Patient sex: M
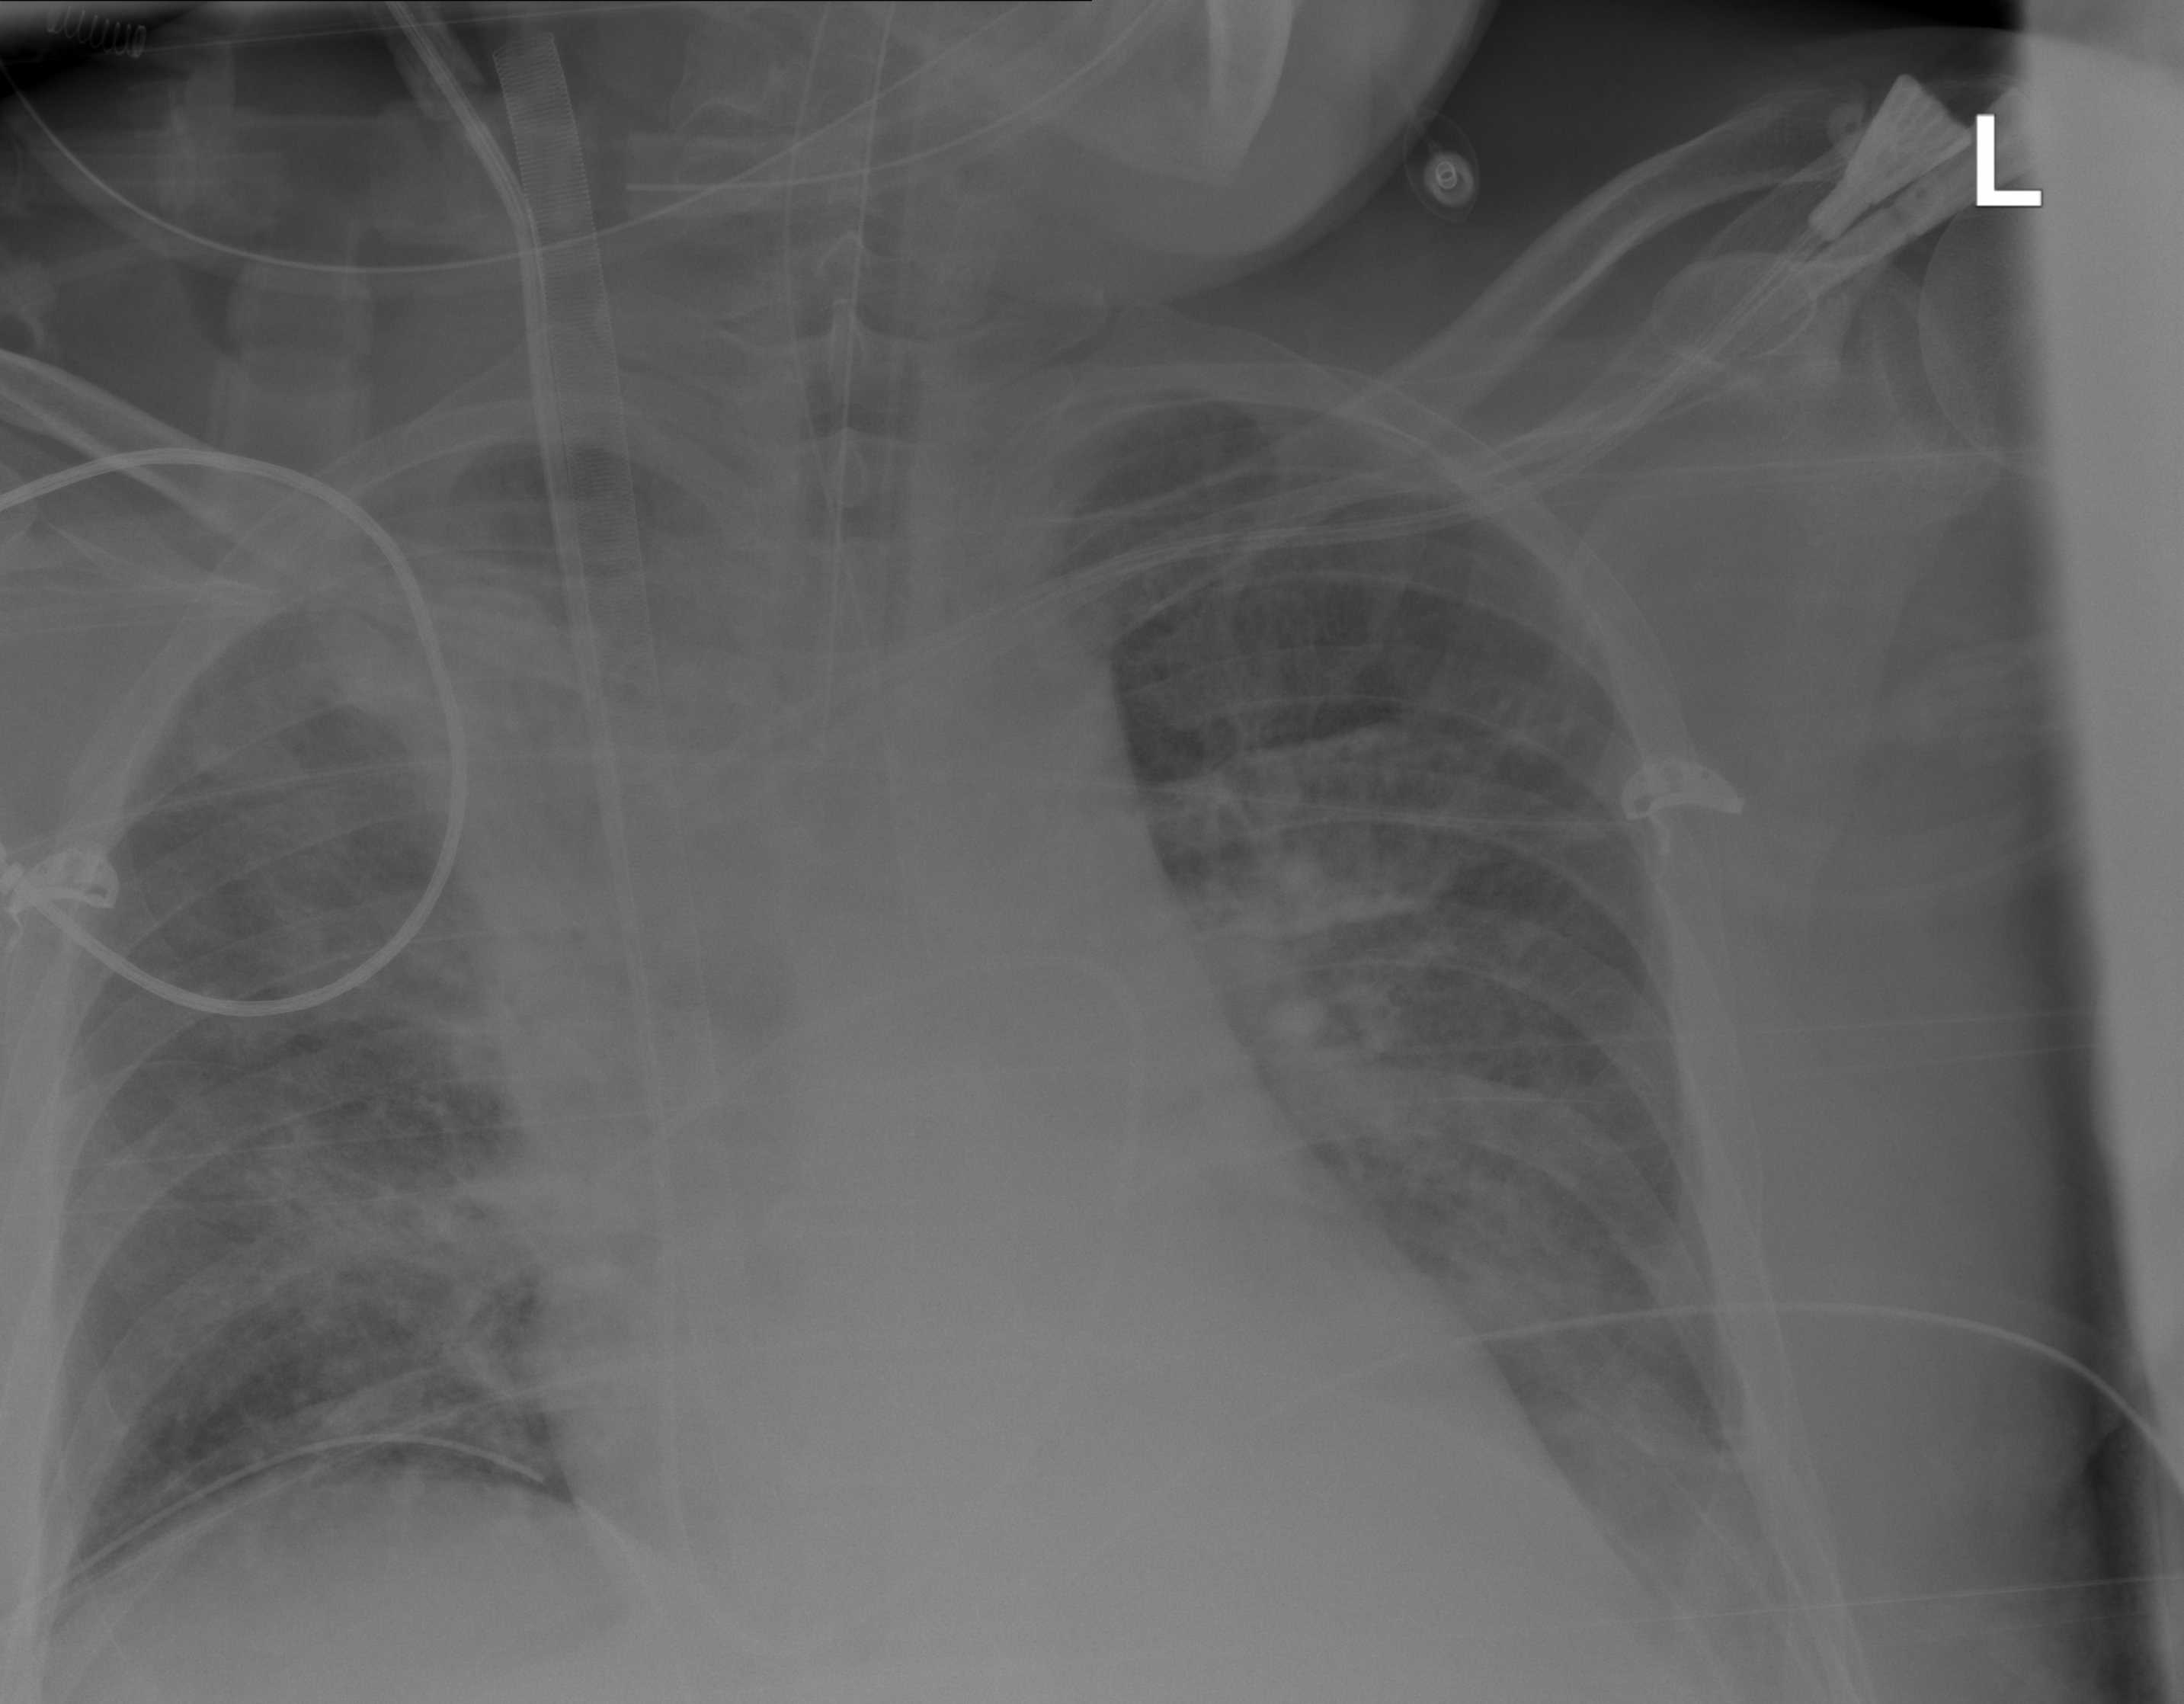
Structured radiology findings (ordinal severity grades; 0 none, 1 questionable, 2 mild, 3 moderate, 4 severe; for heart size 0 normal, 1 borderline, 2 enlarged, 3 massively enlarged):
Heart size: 2
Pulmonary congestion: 3
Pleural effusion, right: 0
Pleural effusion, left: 2
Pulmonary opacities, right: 3
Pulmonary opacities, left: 3
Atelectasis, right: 3
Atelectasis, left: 2